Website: macys
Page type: customer-info-address
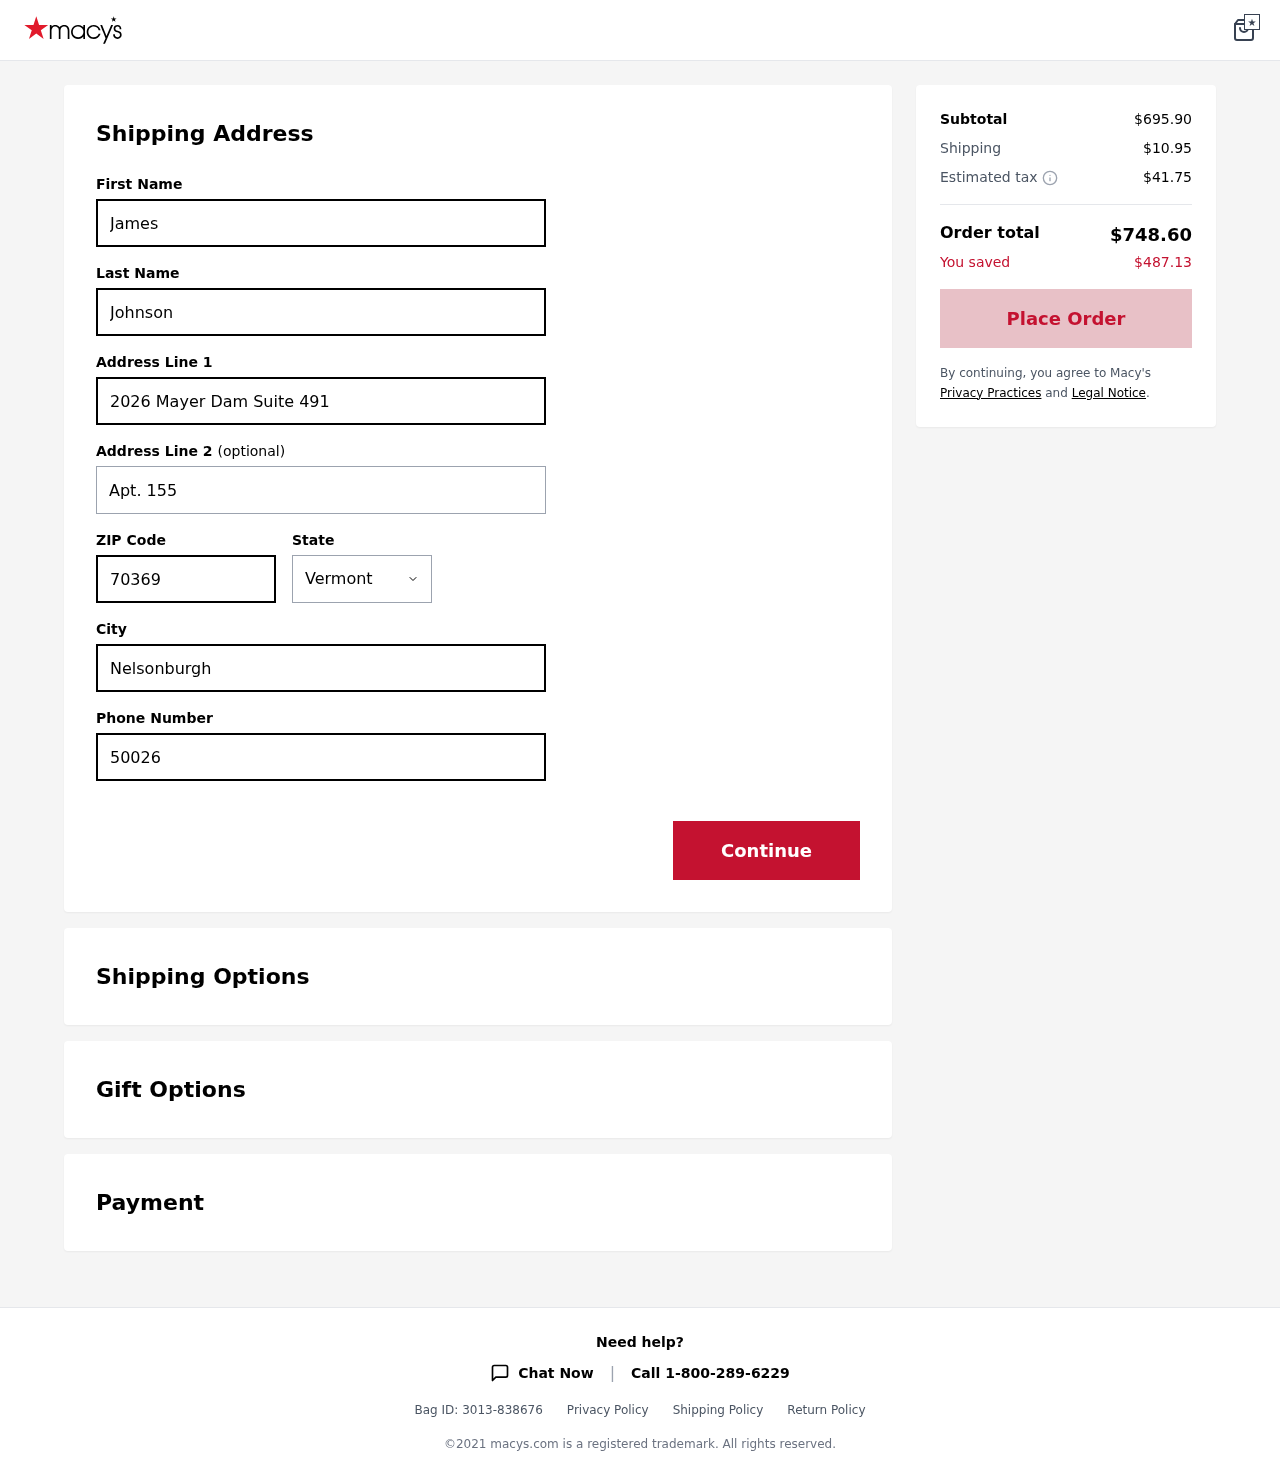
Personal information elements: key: PII_CITY
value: Nelsonburgh
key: PII_FIRSTNAME
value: James
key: PII_LASTNAME
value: Johnson
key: PII_PHONE
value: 5002689470
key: PII_POSTCODE
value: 70369
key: PII_STATE
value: Vermont
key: PII_STREET
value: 2026 Mayer Dam Suite 491
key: PII_STREET2
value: Apt. 155
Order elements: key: ORDER_SUBTOTAL
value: $695.90
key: ORDER_SHIPPING_COST
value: $10.95
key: ORDER_TAX
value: $41.75
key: ORDER_TOTAL
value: $748.60
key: ORDER_SAVINGS
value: $487.13